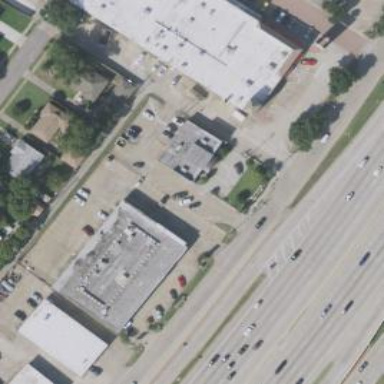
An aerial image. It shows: Car rental facility.